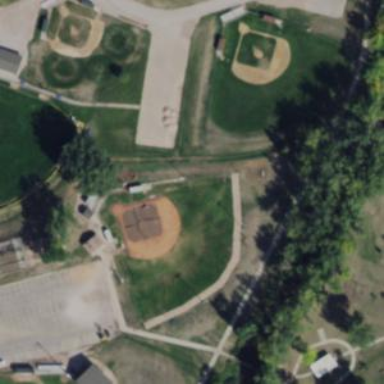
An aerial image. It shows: Baseball pitch for leisure land.